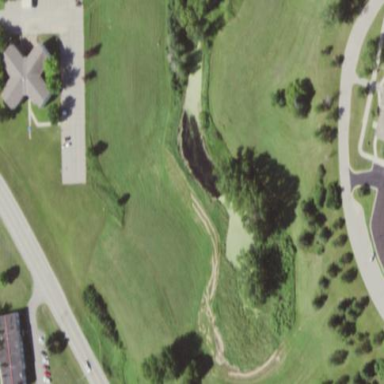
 specifically designed for the sport of disc golf."